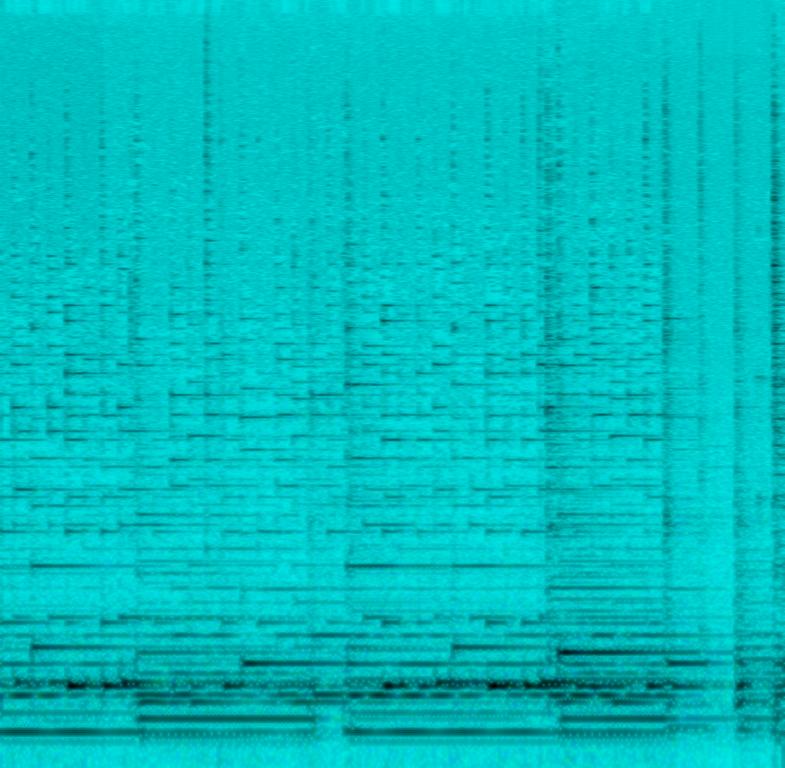
This instrumental song features a harp being played. This song is in compound time of 6/8. The bass note is played on the first count of the bar. The high part plays four descending notes followed by two ascending notes in each bar. On the fourth bar, the strings are tapped on the second half of the bar to give a percussive effect. Then the melody continues. There are no other instruments in this song. There are no voices in this song. This is an amateur recording. This song can be played in a dreamy sequence in a movie.